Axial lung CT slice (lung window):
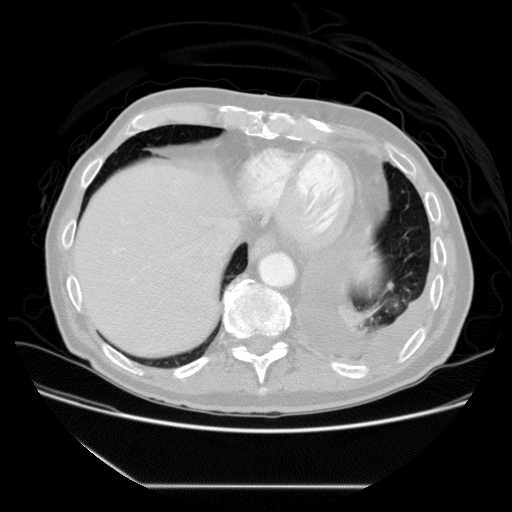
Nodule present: yes
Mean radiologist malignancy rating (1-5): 2